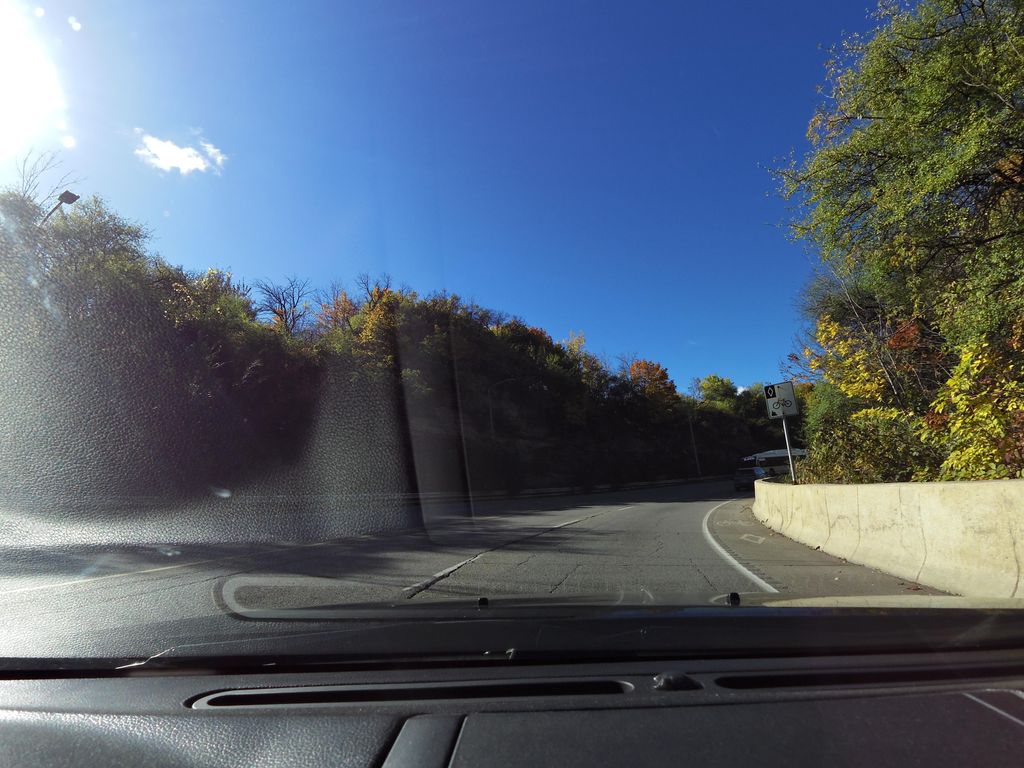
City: hamilton